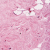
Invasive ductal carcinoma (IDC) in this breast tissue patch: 0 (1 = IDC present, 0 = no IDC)